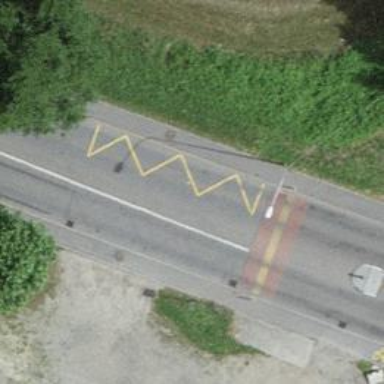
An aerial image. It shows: Bus stop with platform for public transport.